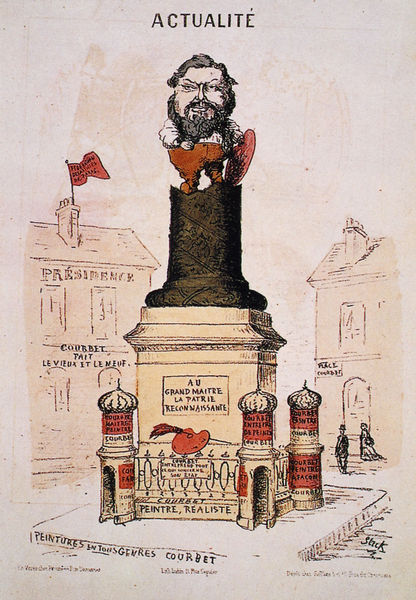
Titel: Karikatur von Courbet
Schlagwörter: mann, frau, säule, zeichnung, bart, häuser, schornstein, ecke, fahne, karikatur, schild, courbet, palette, beard, french, actualité, french art, grand maitre, présidence